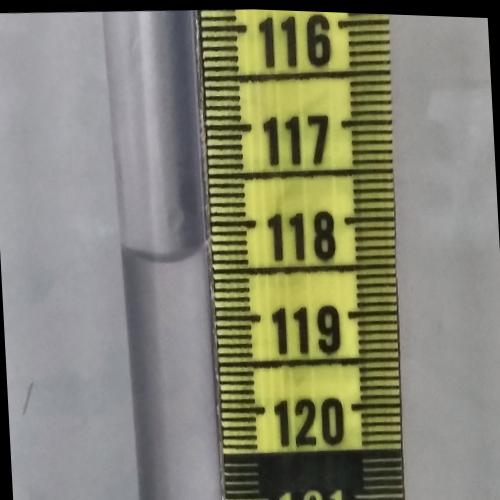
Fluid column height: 118.4 cm